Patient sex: M
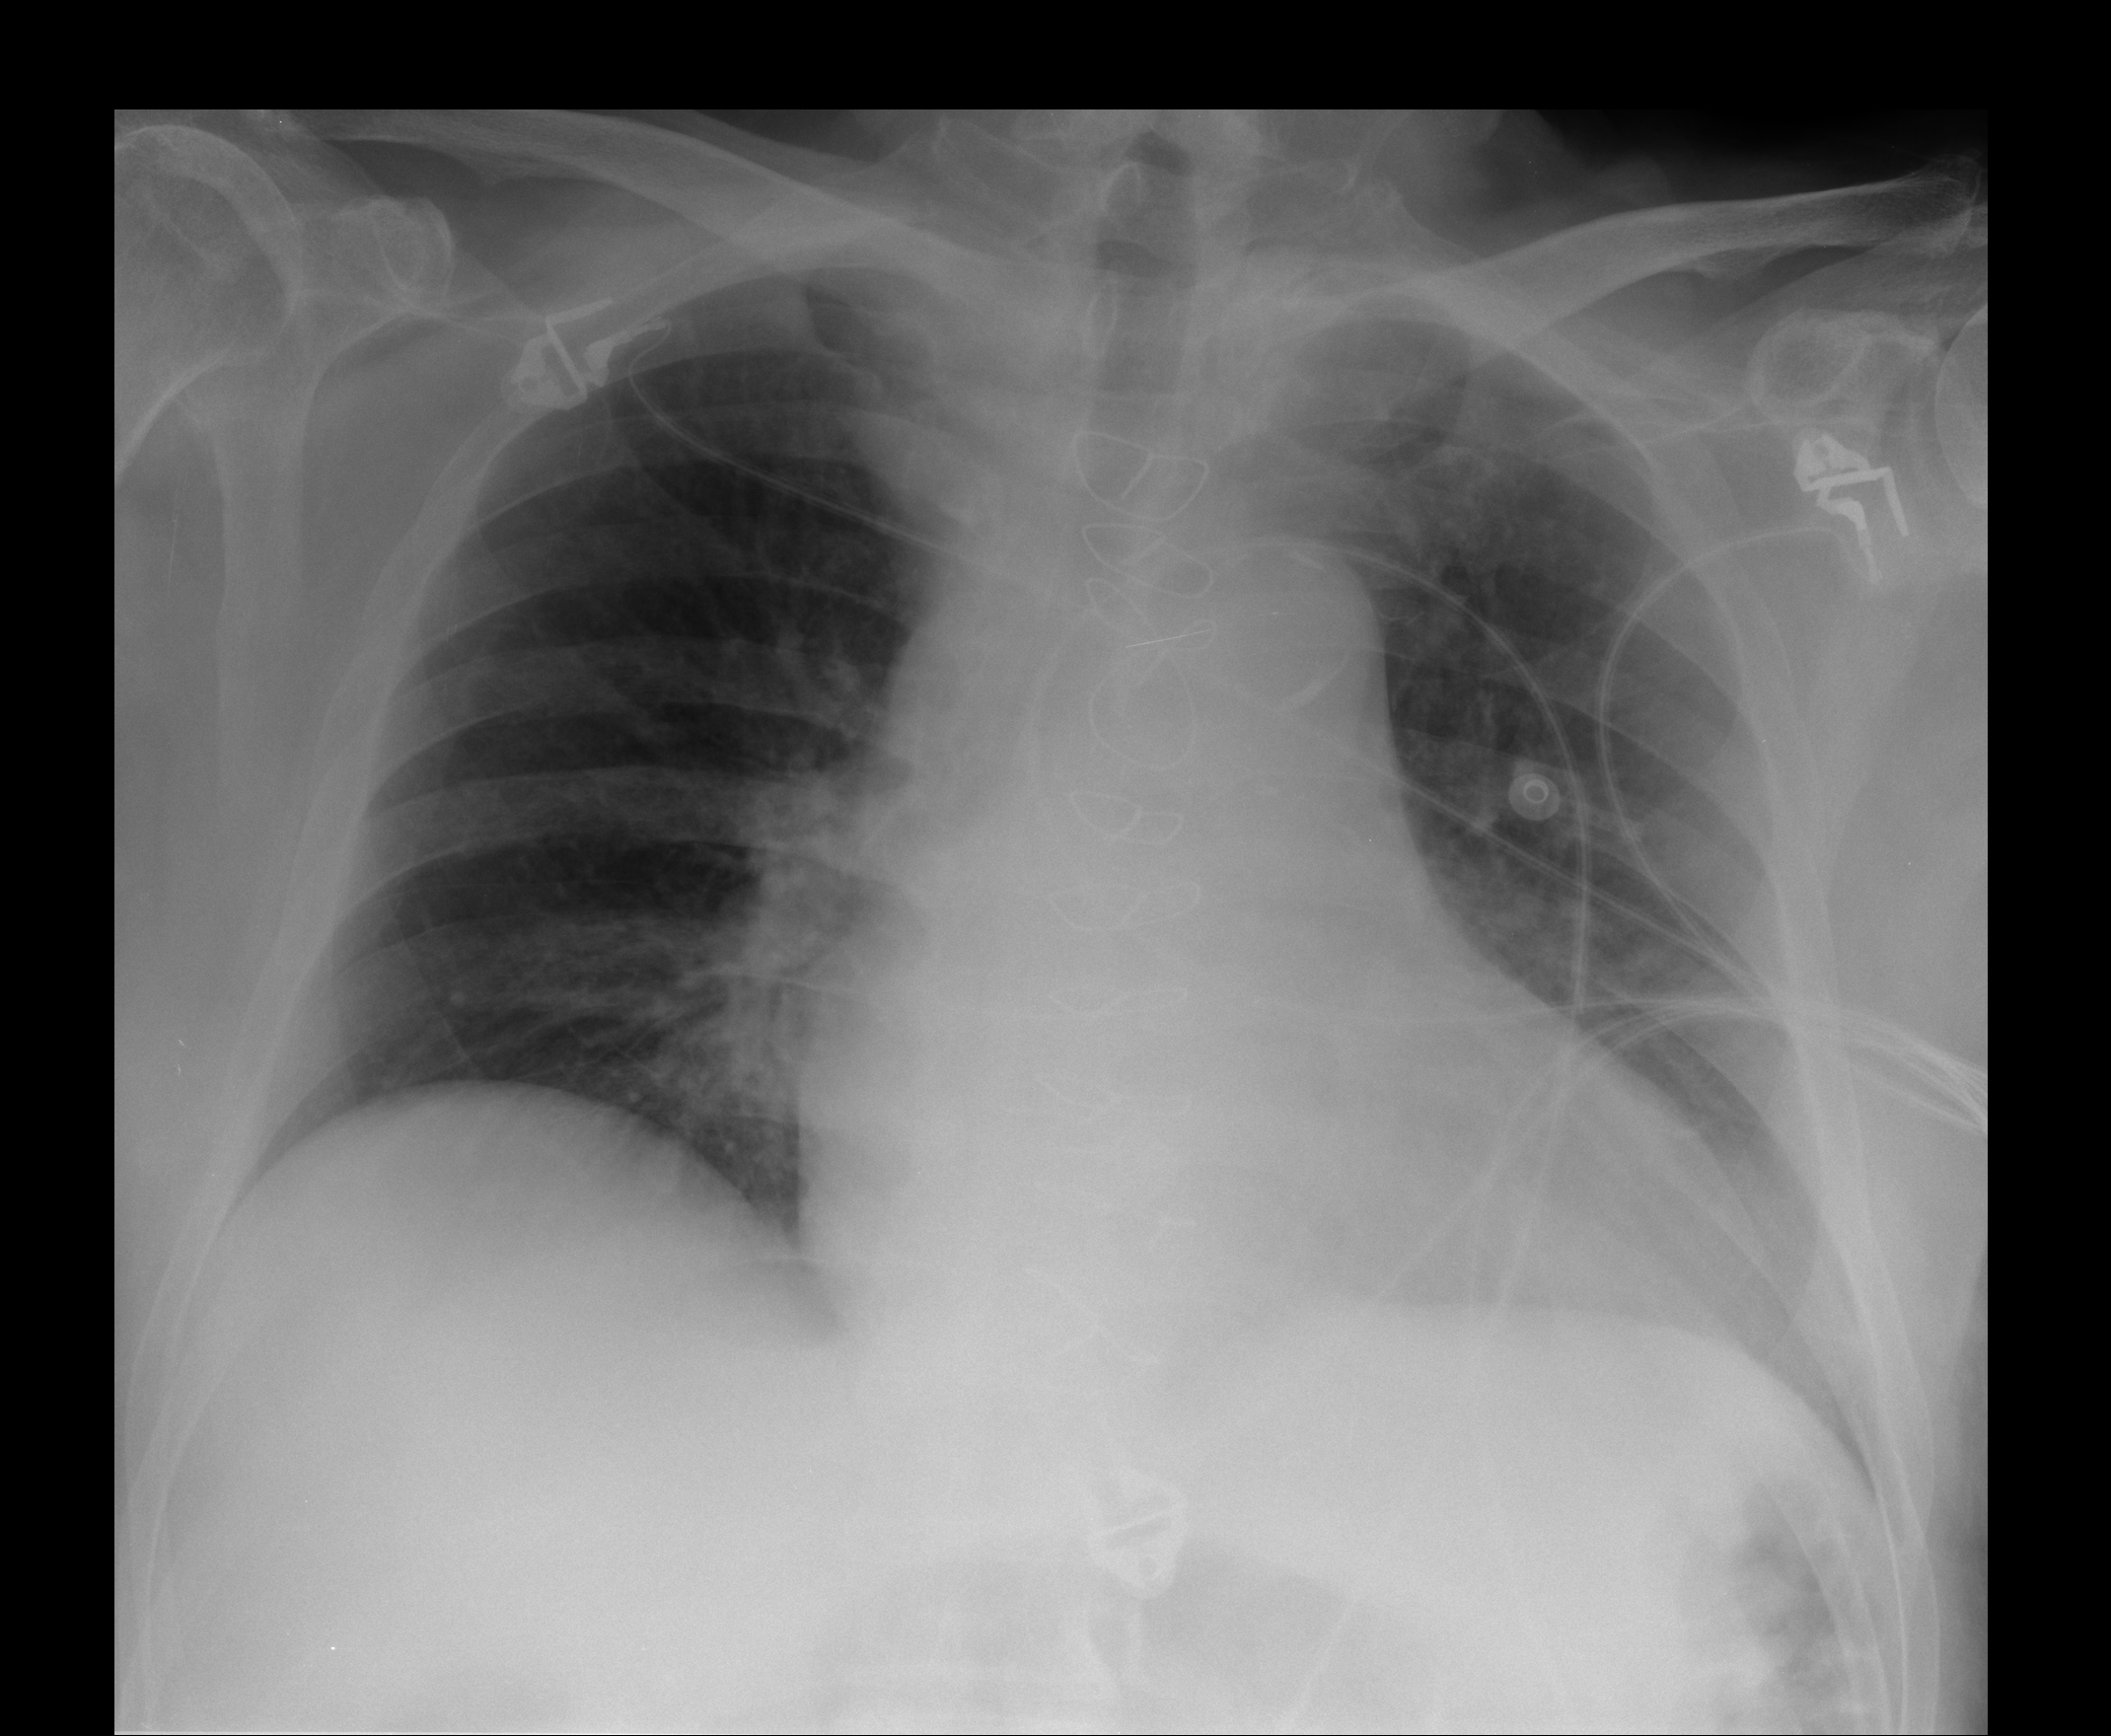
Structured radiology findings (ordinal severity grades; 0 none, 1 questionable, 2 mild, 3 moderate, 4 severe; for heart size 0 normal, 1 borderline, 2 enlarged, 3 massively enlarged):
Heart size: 2
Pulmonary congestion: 2
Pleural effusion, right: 0
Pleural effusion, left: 0
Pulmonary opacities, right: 0
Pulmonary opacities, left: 0
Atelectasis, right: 0
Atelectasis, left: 2